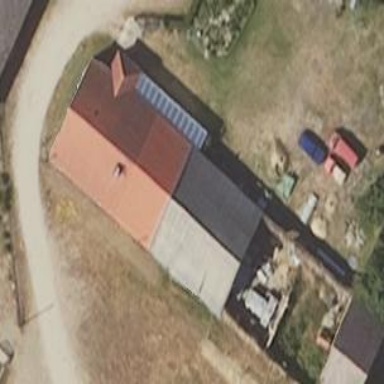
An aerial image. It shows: Shed building.